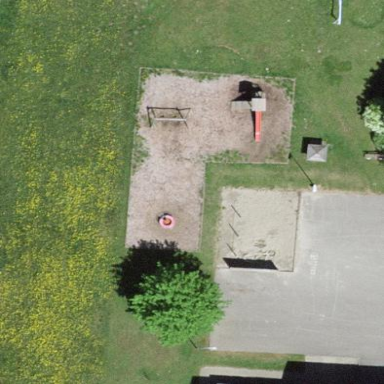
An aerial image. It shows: Playground area for leisure land.